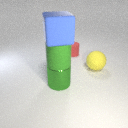
large yellow rubber sphere in front of small red rubber cylinder